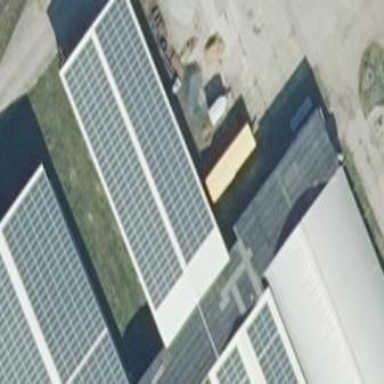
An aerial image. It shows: Solar power generator using photovoltaic panels.